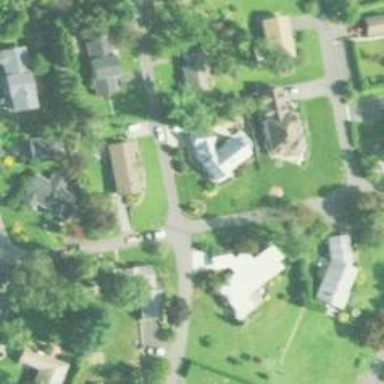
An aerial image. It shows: Residential road.